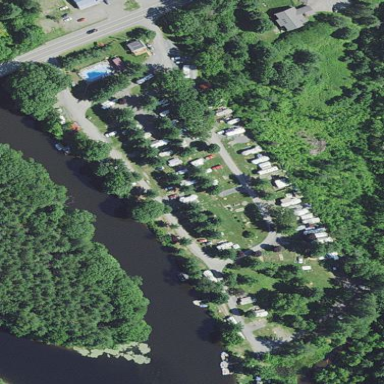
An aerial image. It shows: Campsite for tourism.